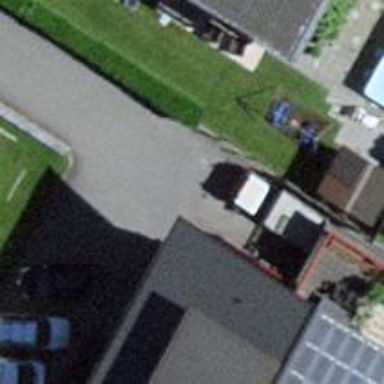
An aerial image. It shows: Living street.